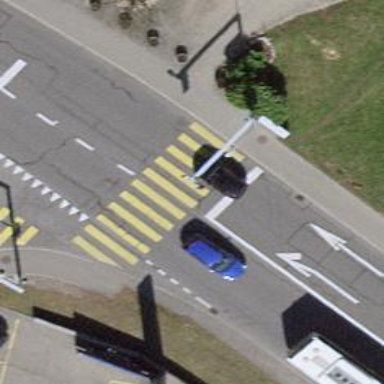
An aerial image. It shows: Marked crossing on footway. The crossing has visible markings.